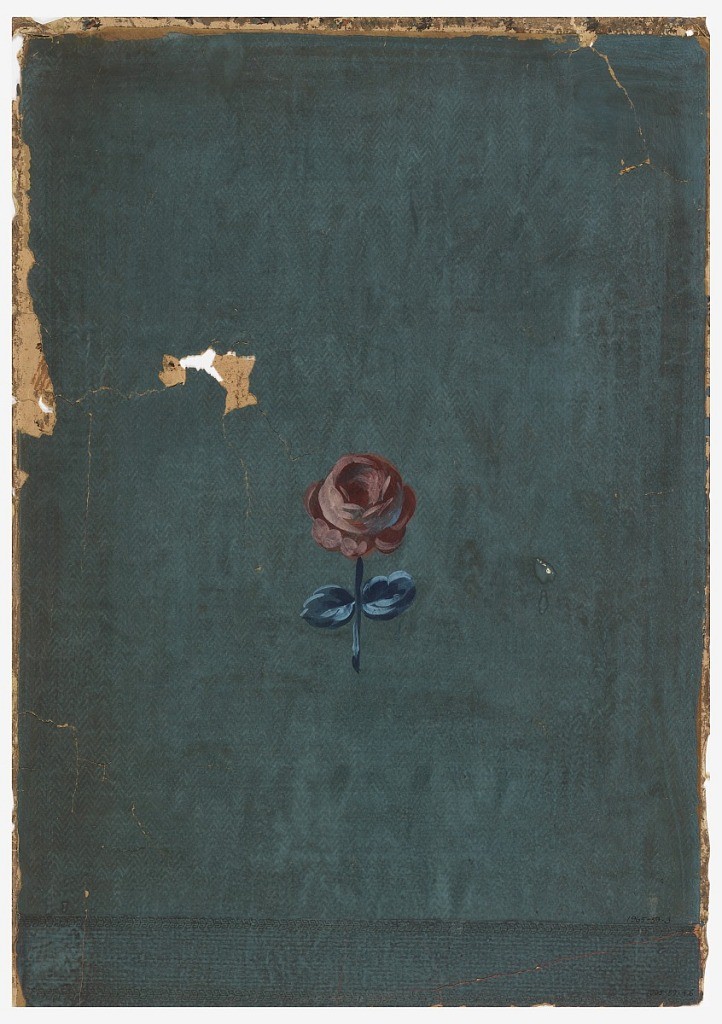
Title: Sidewall
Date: ca. 1800
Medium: Block-printed on handmade paper
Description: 1965-59-1-a/h: Lozenge pattern on light brown background, diamond...;     1965-59-3: Herring-bone pattern in two closely related shades...;     1965-59-4-a,b: Narrow border running horizontally across bottom o...